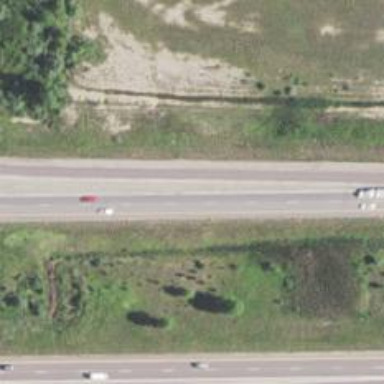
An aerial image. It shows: Asphalt motorway.